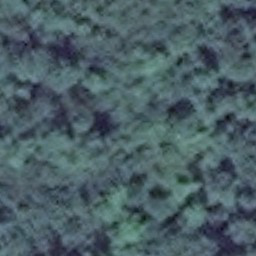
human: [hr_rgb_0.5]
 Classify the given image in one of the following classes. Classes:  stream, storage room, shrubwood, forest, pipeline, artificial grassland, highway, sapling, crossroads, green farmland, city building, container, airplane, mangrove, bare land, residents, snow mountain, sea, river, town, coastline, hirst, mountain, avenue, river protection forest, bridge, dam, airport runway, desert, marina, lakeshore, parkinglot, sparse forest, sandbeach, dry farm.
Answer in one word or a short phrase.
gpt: forest